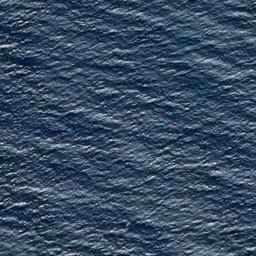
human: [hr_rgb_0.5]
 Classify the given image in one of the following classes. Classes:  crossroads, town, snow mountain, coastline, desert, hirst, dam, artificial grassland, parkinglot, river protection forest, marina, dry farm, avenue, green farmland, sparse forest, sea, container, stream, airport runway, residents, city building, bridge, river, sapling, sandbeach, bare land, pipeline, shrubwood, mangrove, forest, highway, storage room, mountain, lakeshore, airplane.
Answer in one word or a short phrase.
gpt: sea